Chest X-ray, PA view. Patient: 62 years old, sex F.
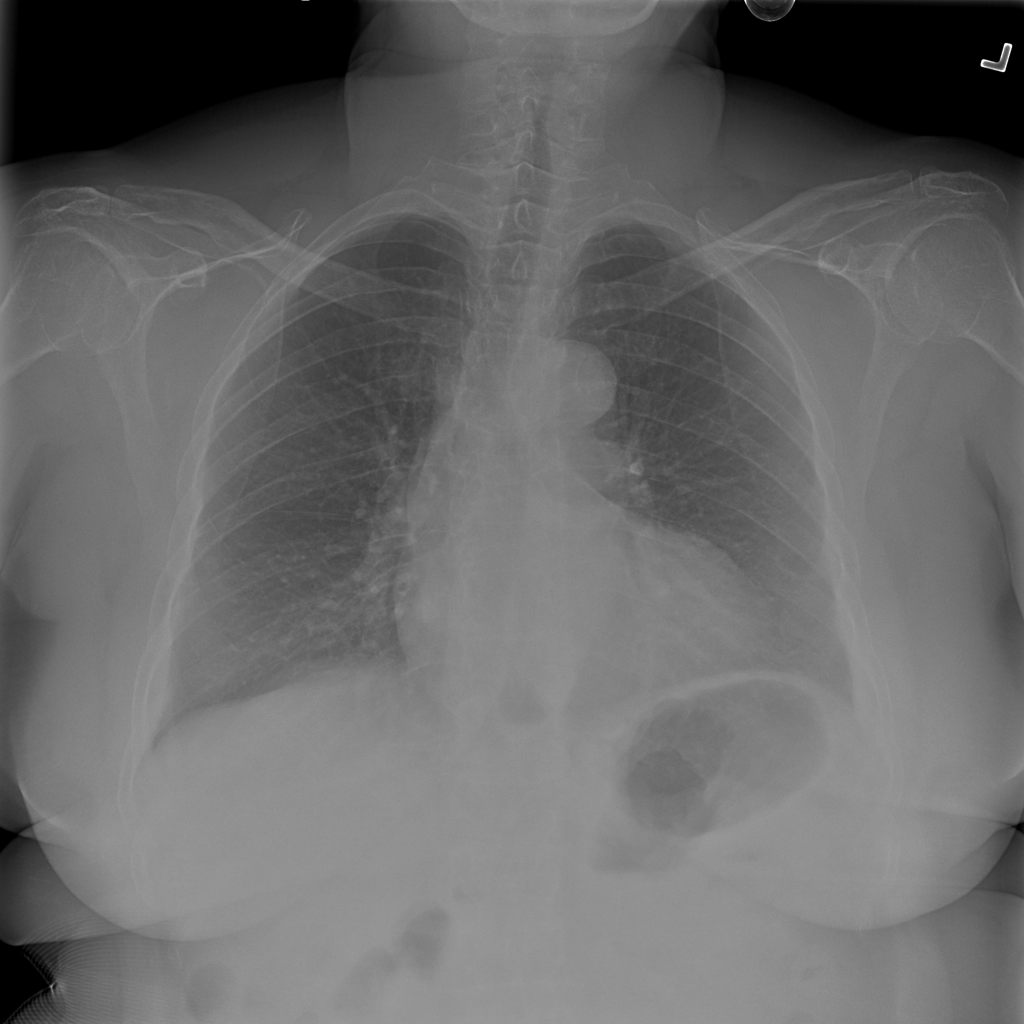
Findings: Atelectasis